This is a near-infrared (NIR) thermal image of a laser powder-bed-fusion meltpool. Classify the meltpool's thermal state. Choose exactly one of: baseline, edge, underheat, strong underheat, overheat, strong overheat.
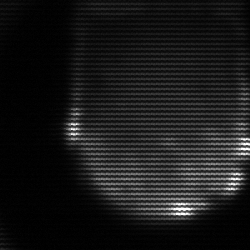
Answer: edge